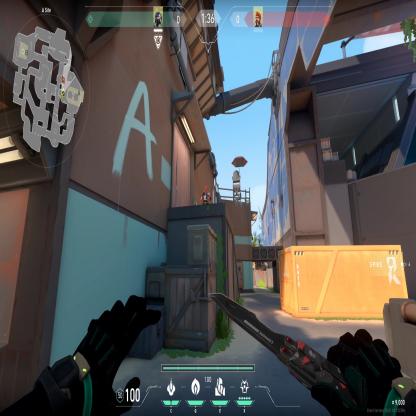
Label: enemy